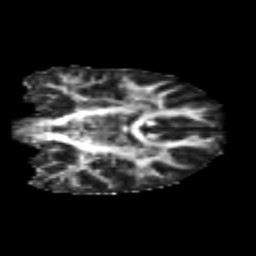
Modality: FA
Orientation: coronal
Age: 20
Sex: female
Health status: healthy
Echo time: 0.074 s